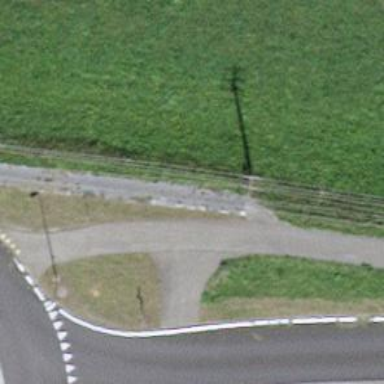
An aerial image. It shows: Cycleway.